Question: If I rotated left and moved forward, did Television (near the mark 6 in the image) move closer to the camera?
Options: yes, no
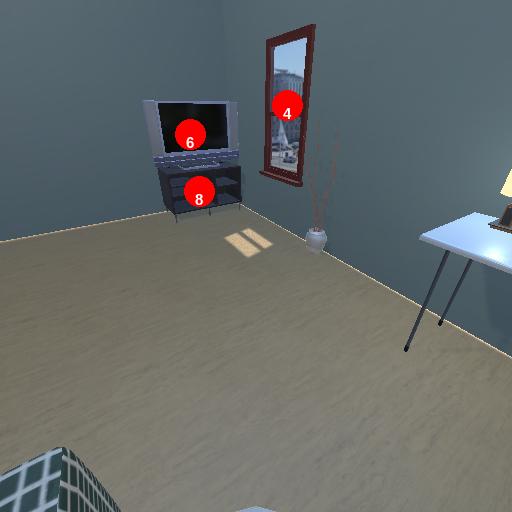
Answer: yes